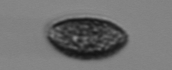
Label: Pseudochattonella_farcimen